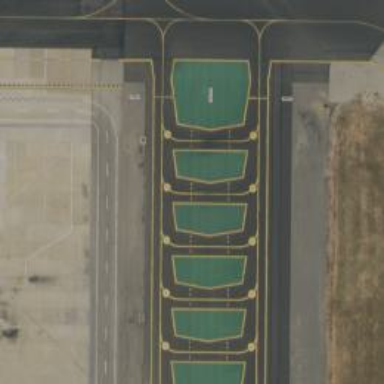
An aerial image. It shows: Image of taxiway at airport.